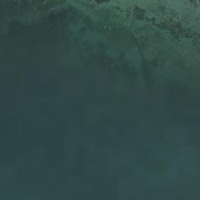
EUNIS habitat code: 14
Species observed at this site:
Certhia brachydactyla
Corvus corone
Podiceps cristatus
Motacilla cinerea
Cyanistes caeruleus
Fulica atra
Mergus serrator
Anas platyrhynchos
Chloris chloris
Larus canus
Podiceps nigricollis
Bucephala clangula
Passer domesticus
Regulus ignicapilla
Sylvia atricapilla
Columba palumbus
Chroicocephalus ridibundus
Turdus merula
Phalacrocorax carbo
Larus michahellis
Cygnus olor
Mareca strepera
Parus major
Mergus merganser
Sterna hirundo
Columba livia